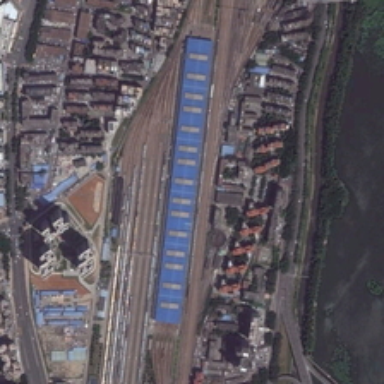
The railway station is surrounded by dense residential areas .